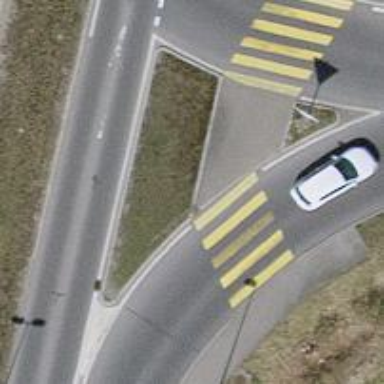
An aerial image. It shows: Uncontrolled zebra crossing on the road.